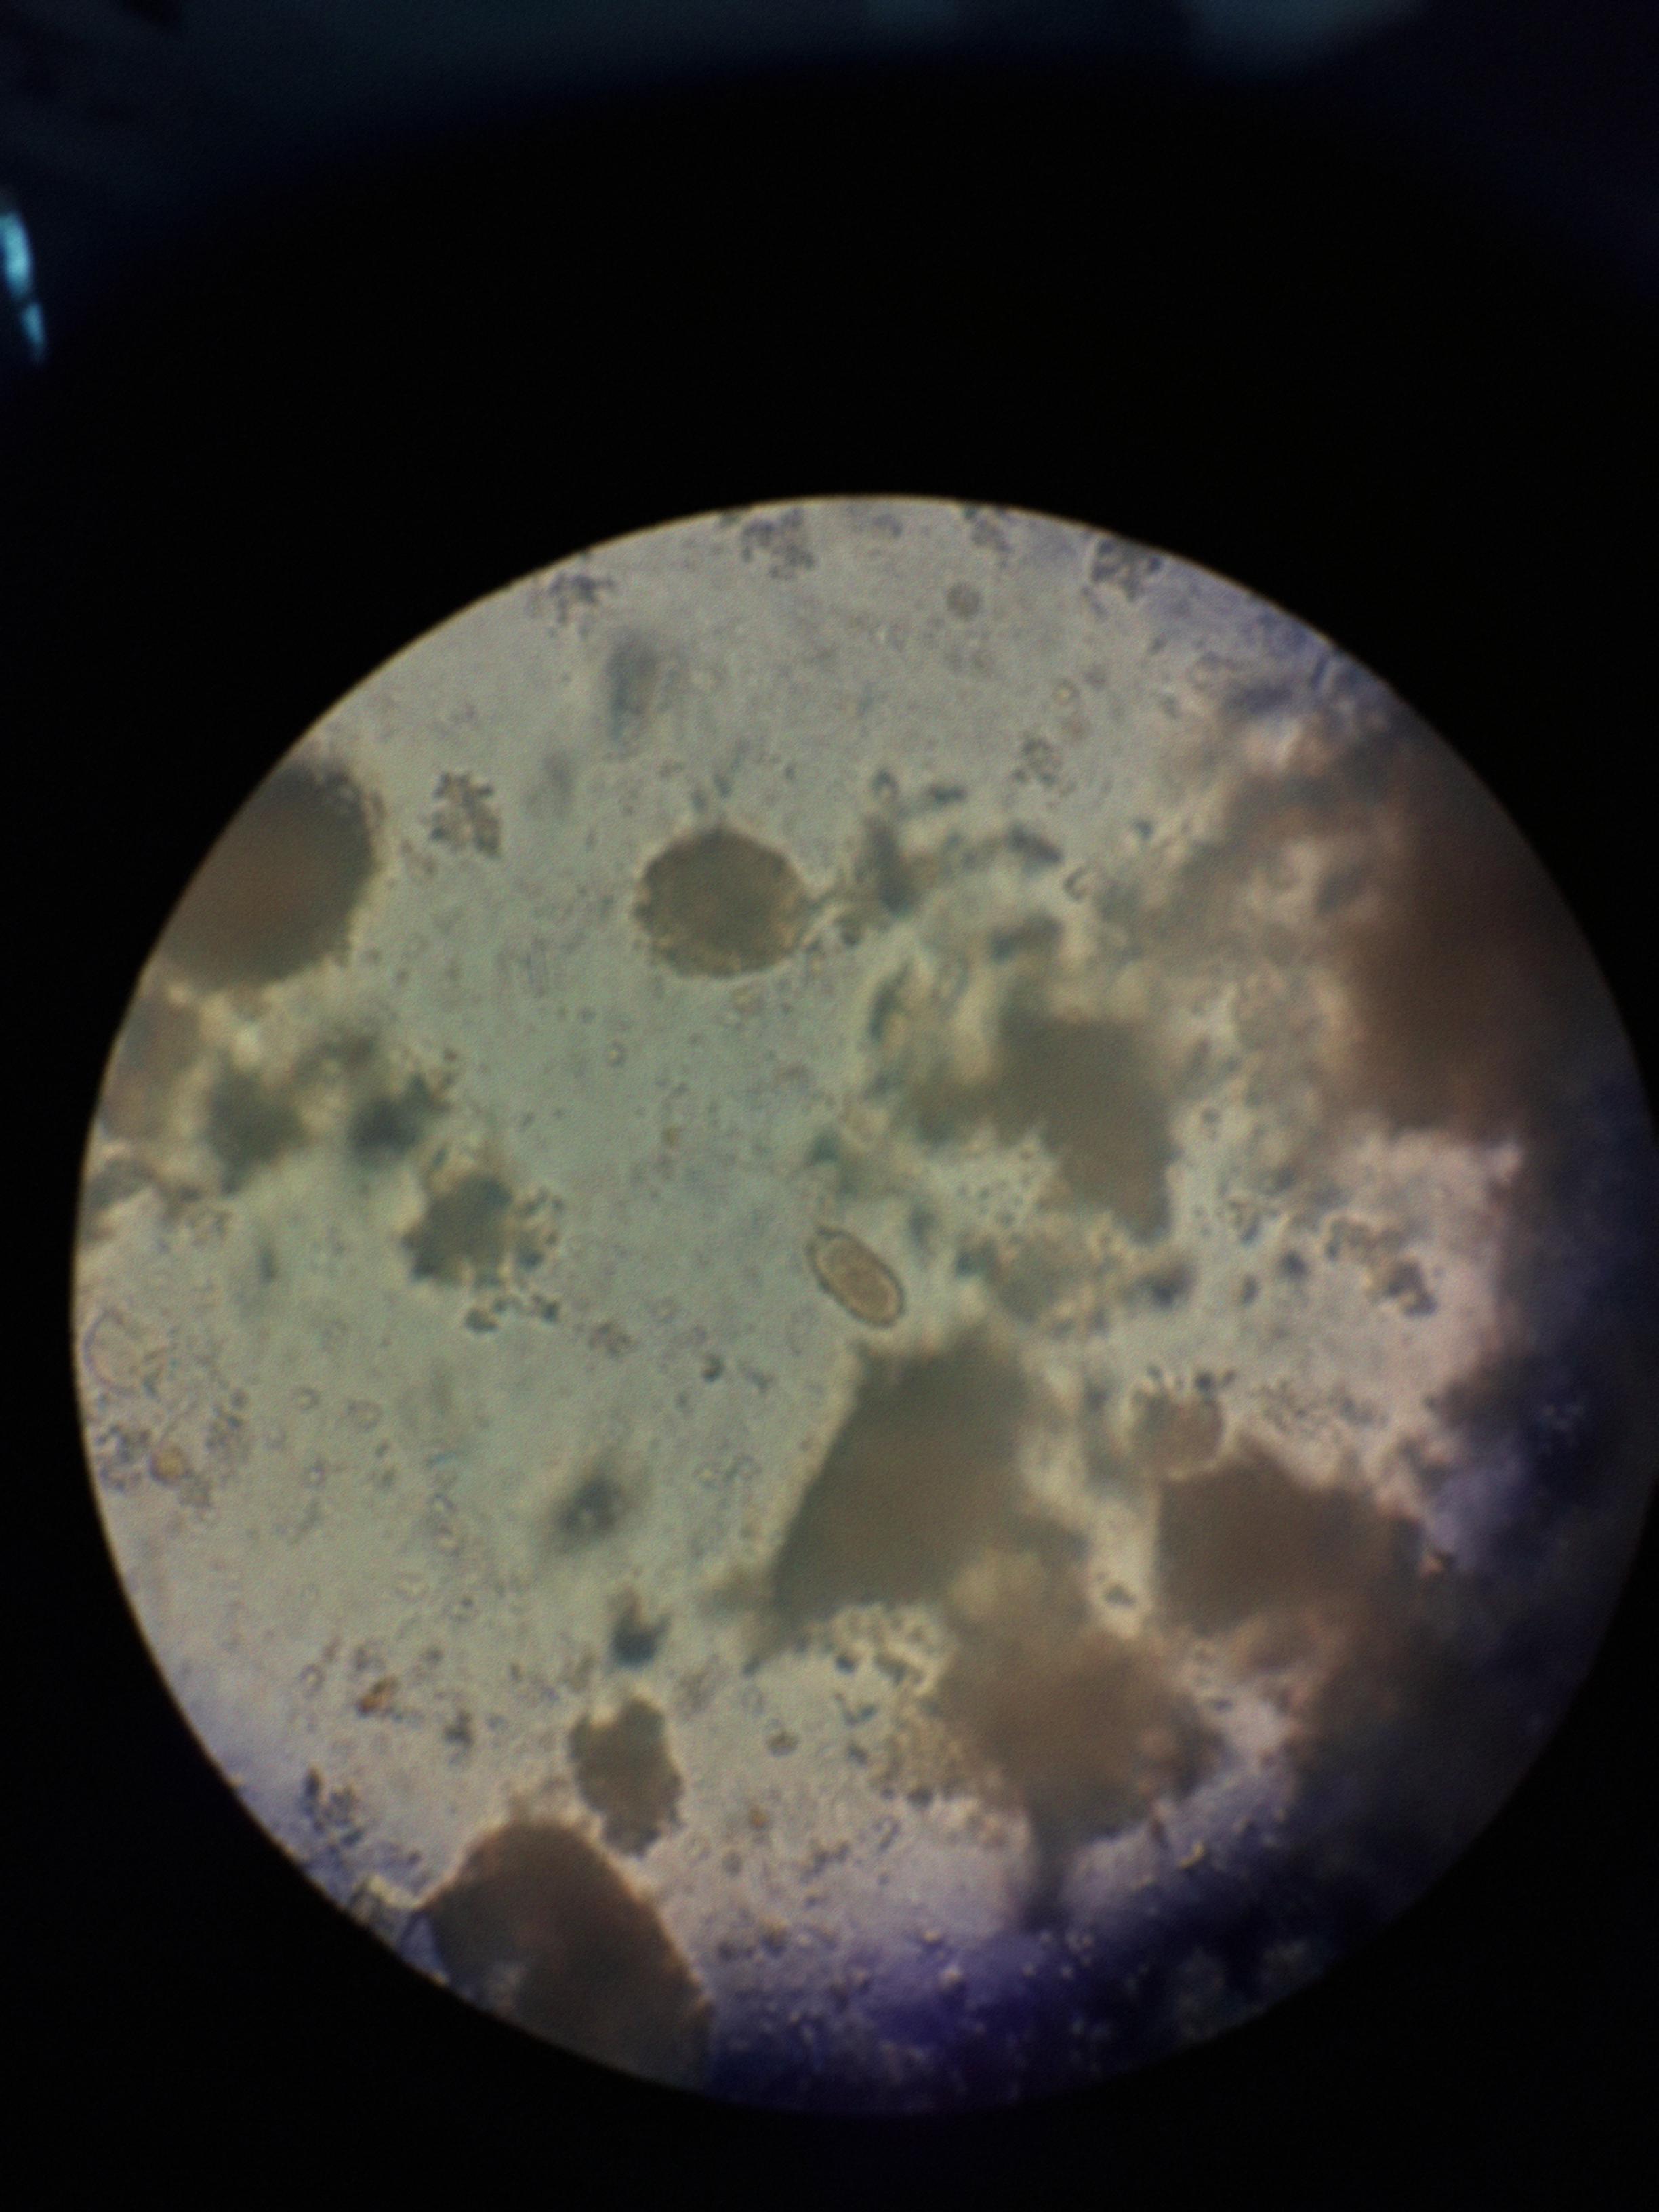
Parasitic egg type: Capillaria philippinensis